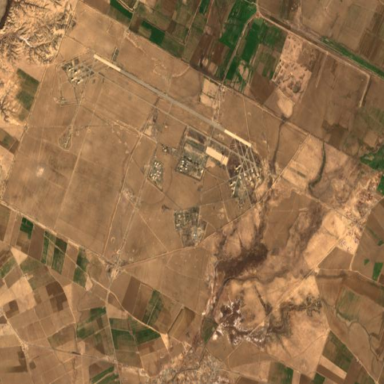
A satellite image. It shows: Military airfield classified as aerodrome.